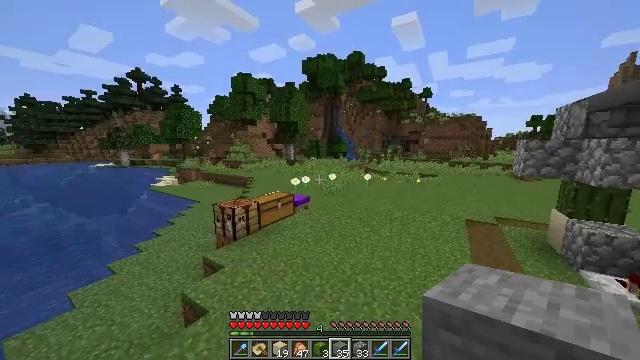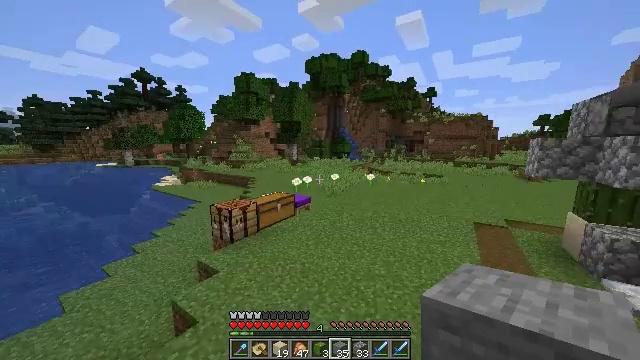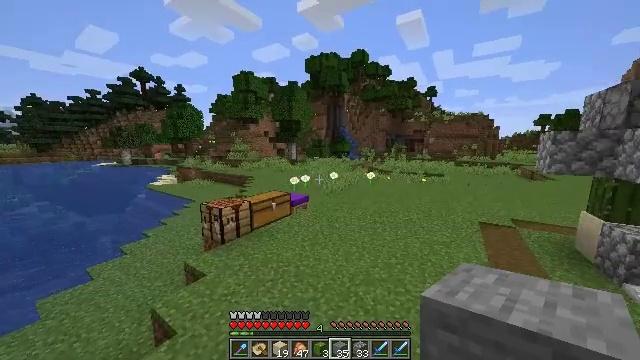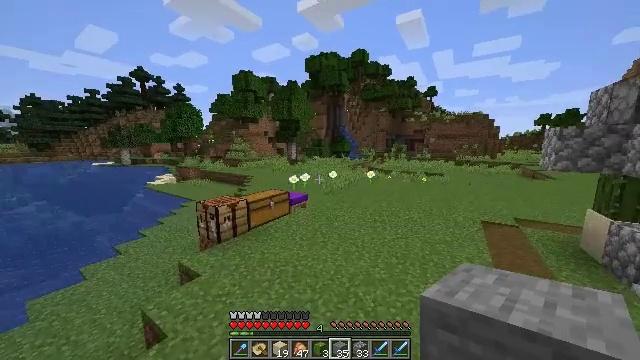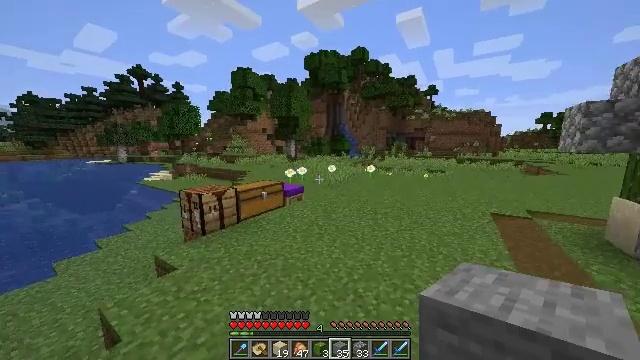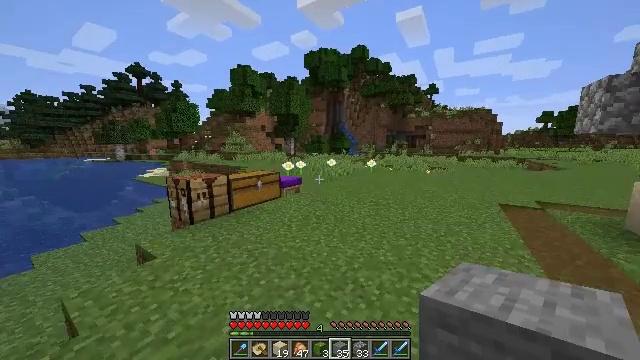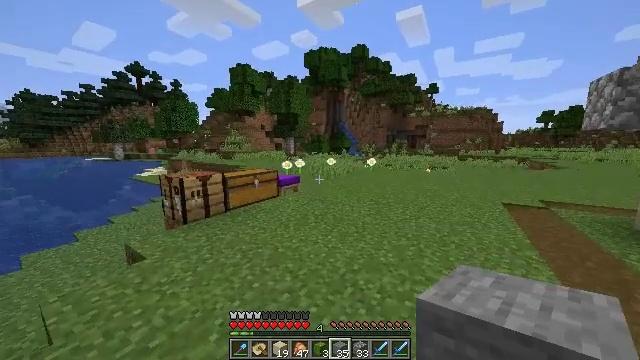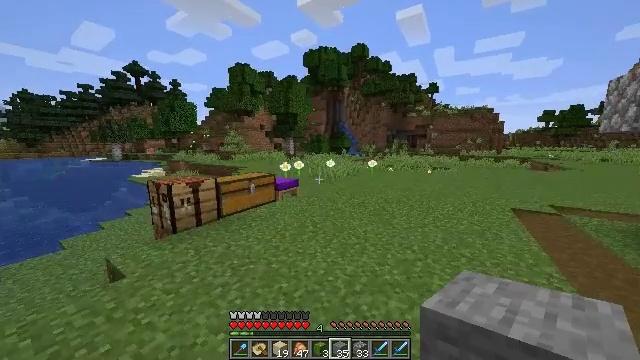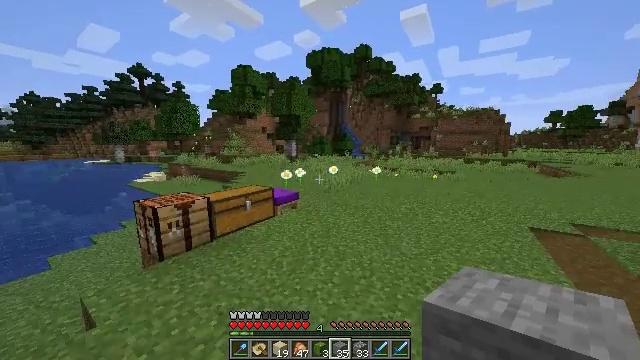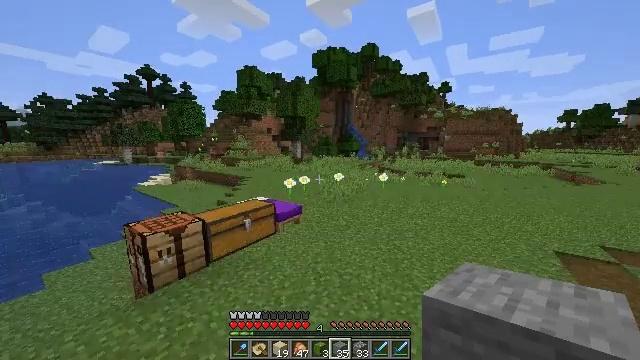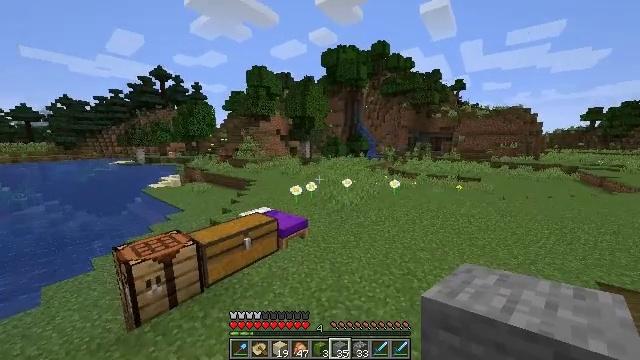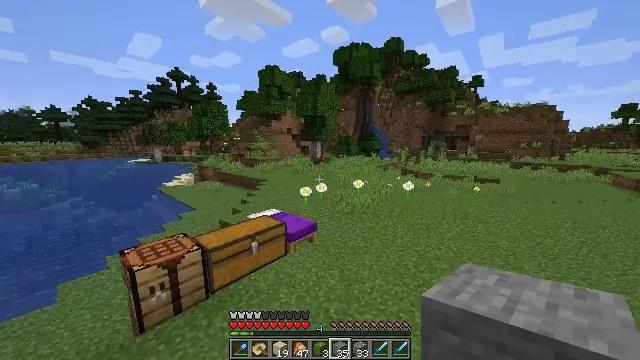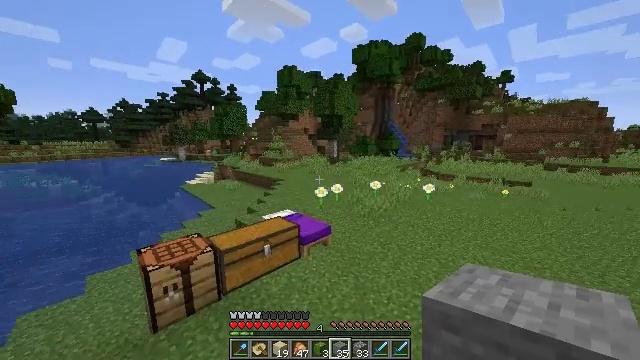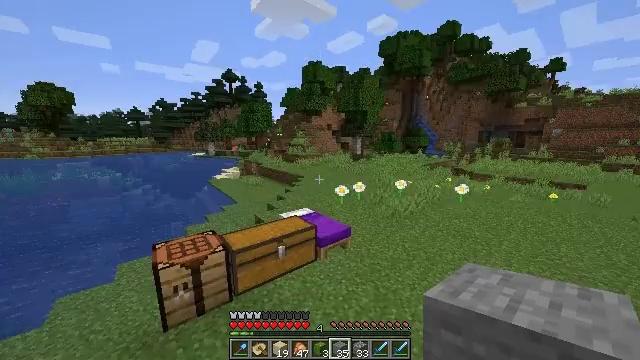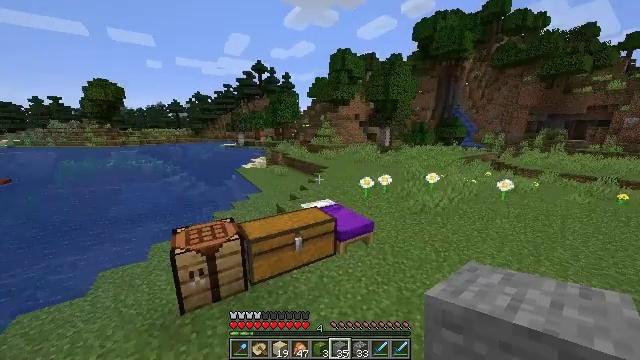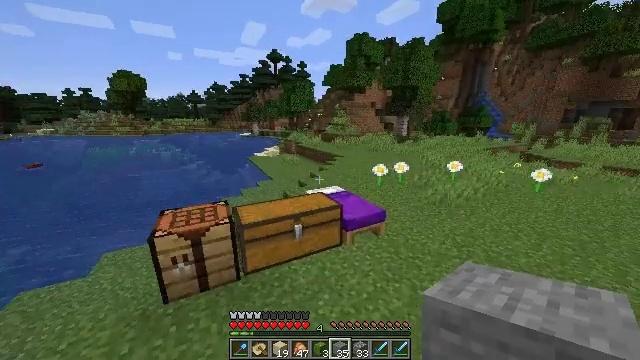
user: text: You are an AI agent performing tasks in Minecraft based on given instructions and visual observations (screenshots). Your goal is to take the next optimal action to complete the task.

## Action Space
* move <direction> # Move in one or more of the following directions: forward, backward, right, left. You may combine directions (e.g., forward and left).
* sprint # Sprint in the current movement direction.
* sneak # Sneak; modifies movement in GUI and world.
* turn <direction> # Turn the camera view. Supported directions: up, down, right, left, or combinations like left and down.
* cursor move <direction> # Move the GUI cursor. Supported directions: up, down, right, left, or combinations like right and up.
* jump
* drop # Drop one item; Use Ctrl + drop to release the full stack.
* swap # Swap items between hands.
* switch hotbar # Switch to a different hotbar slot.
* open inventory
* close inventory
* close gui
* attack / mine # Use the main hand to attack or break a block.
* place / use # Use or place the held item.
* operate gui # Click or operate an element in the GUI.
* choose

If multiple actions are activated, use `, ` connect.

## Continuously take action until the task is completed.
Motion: motion action
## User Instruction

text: Mine the sweet berry bush.
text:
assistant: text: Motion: move forward, jump
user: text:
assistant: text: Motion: move forward, jump
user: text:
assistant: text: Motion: move forward, jump
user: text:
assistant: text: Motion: move forward, jump
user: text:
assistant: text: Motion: move forward, jump
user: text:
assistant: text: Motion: move forward, sprint, jump
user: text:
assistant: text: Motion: move forward, sprint, jump
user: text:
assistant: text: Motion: move forward, sprint, jump
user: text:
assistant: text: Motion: move forward, sprint, turn left, jump
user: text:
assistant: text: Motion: move forward, turn left, jump
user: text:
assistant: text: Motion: move forward, turn left, jump
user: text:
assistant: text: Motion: move forward, turn left, jump
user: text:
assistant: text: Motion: move forward, turn left
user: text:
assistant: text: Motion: move forward, turn left and down
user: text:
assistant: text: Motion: move forward, turn left and down
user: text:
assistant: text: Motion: move forward, turn left and down
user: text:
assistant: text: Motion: move forward, turn left and down
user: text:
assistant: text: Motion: move forward, turn left and down
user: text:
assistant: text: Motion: move forward, turn left and down
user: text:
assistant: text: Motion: move forward, turn left
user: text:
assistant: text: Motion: use / place
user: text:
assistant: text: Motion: use / place
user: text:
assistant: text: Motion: use / place
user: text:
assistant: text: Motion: use / place
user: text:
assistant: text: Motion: use / place
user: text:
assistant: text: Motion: no_op
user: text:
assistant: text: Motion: no_op
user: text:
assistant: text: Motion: no_op
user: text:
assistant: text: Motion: no_op
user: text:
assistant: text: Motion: no_op